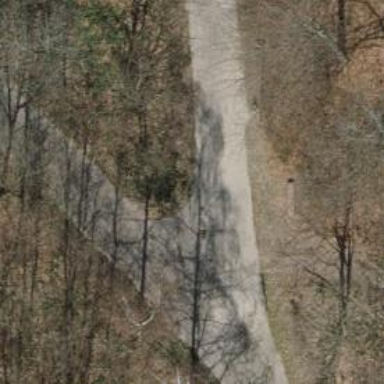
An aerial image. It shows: Gravel track with grade1 quality. It is mainly used by forestry vehicles.